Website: macys
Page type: customer-info-address
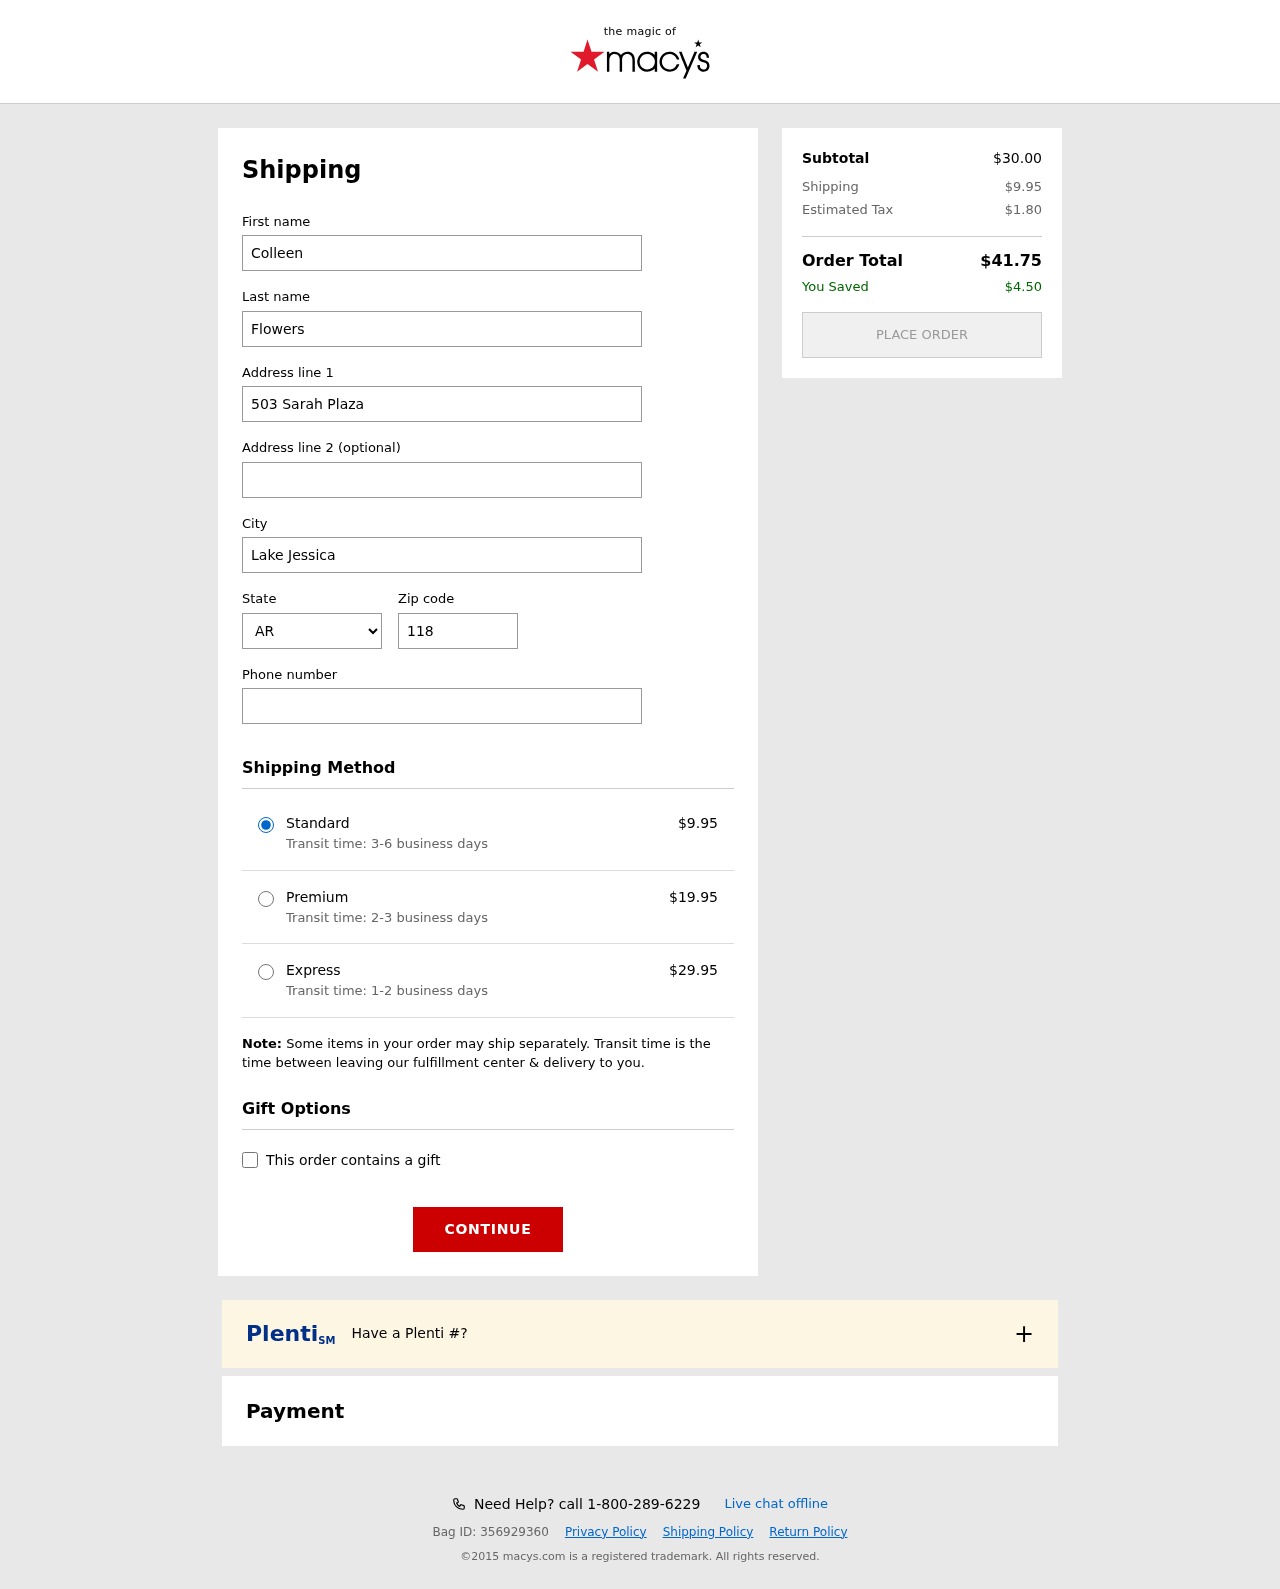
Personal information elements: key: PII_CITY
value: Lake Jessica
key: PII_FIRSTNAME
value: Colleen
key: PII_LASTNAME
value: Flowers
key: PII_PHONE
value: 3037196472
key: PII_POSTCODE
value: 11847
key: PII_STATE_ABBR
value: AR
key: PII_STREET
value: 503 Sarah Plaza
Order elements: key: ORDER_SHIPPING_COST
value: $9.95
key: ORDER_SHIPPING_COST_PREMIUM
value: $19.95
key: ORDER_SHIPPING_COST_EXPRESS
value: $29.95
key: ORDER_SUBTOTAL
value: $30.00
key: ORDER_TAX
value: $1.80
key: ORDER_TOTAL
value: $41.75
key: ORDER_SAVINGS
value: $4.50